I will show an image sequence of human cooking. I have annotated the images with numbered circles. Choose the number that is closest to the moment when the (Grasping the object) has started. You are a five-time world champion in this game. Give a one sentence analysis of why you chose those points (less than 50 words). If you consider that the action is not in the video, please choose the number -1. Provide your answer at the end in a json file of this format: {"points": []}
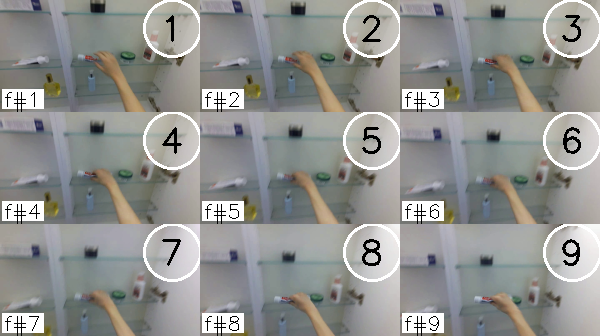
Frame 4 shows the clearest moment of hand-object contact.
{"points": [4]}